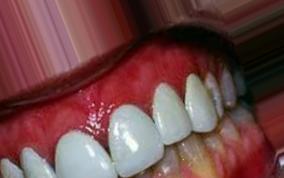
Condition: Tooth Discoloration